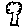
Label: tree